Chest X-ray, PA view. Patient: 7 years old, sex M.
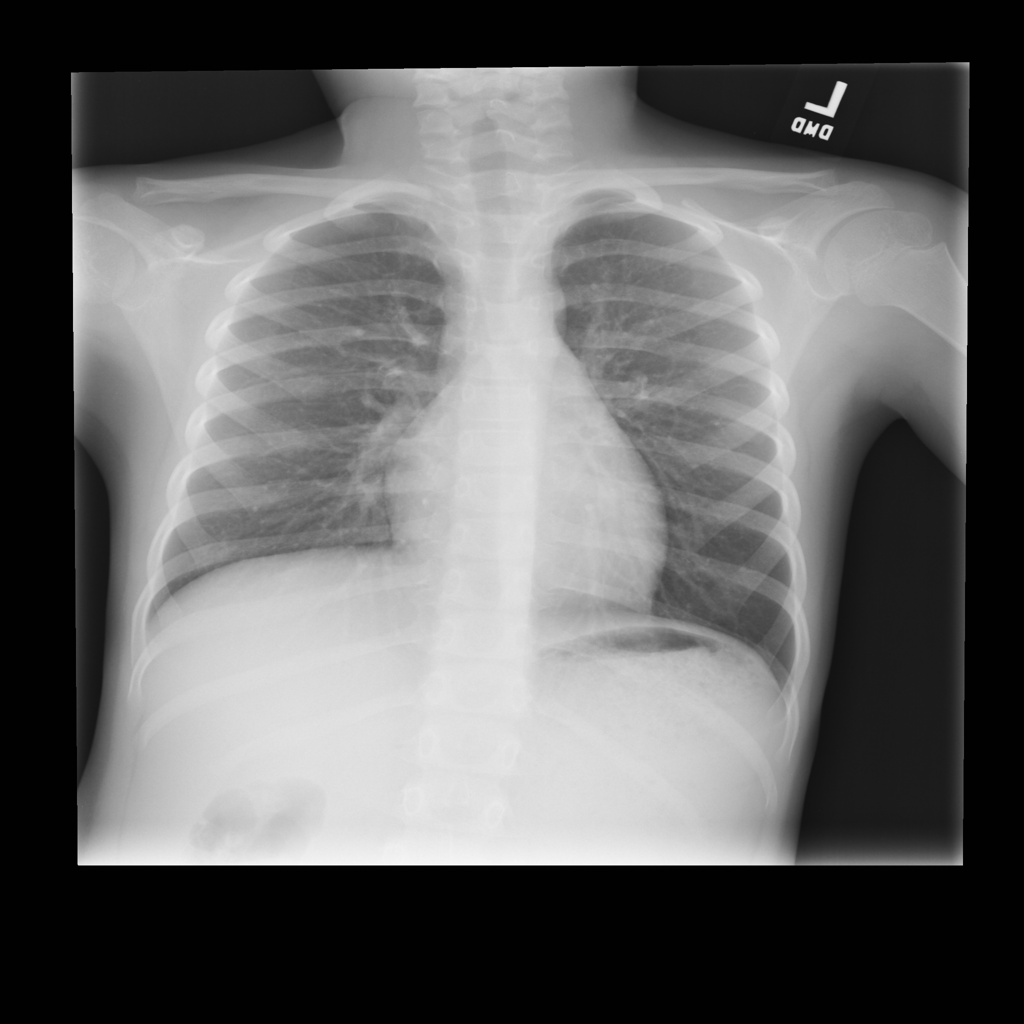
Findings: No Finding